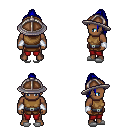
a pixel art fantasy rpg character, male body template, human, dark skin, leather chest armor, red pants, blue long topknot hairstyle, chain helm, white cloth bracers, white slippers, four views (front, back, left, right), 2x2 character sprite sheet, small pixel art, hard edges, no anti-aliasing